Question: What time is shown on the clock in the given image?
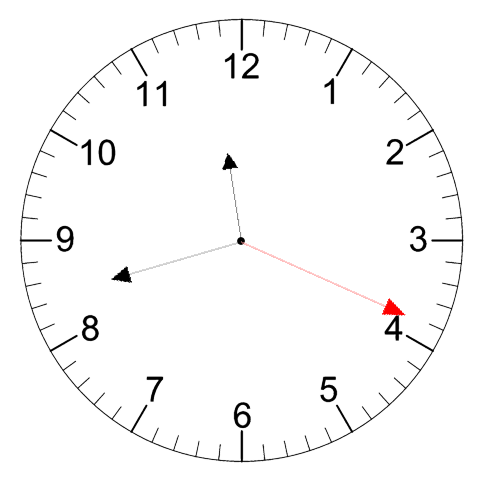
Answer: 11:42:19